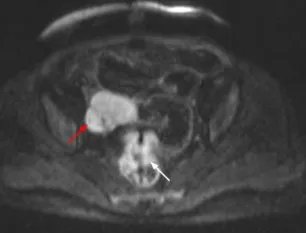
Preoperative imaging data. (C, D) MRI showed a mass in the pelvis (red arrow); the rectal lesion appeared hyperintense on DWI (white arrow).
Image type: radiology (mri)